Field crop: maize
Growth stage: 1
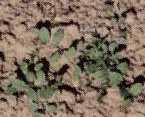
Species: convolvulus